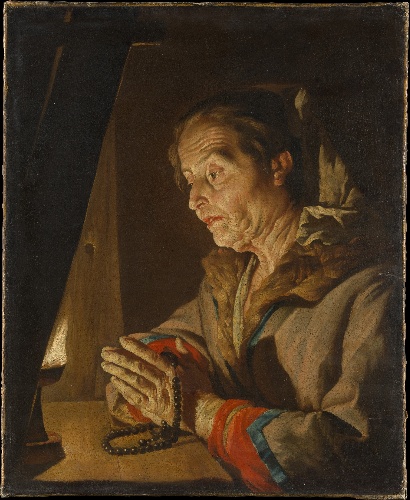
Title: Old Woman Praying
Artist: Matthias Stom
Artist bio: Dutch, Amersfoort?, born ca. 1599–1600, died after 1652 ?Italy
Date: late 1630s or early 1640s
Object type: Painting
Classification: Paintings
Medium: Oil on canvas
Dimensions: 30 5/8 x 25 1/8 in. (77.8 x 63.8 cm)
Department: European Paintings
Credit line: Gift of Ian Woodner, 1981
Accession year: 1981
Repository: Metropolitan Museum of Art, New York, NY
Tags: Women|Rosaries|Praying